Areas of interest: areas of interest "Shenzhen Vocational and Technical University (Guanlongshan Campus) Basketball Court"
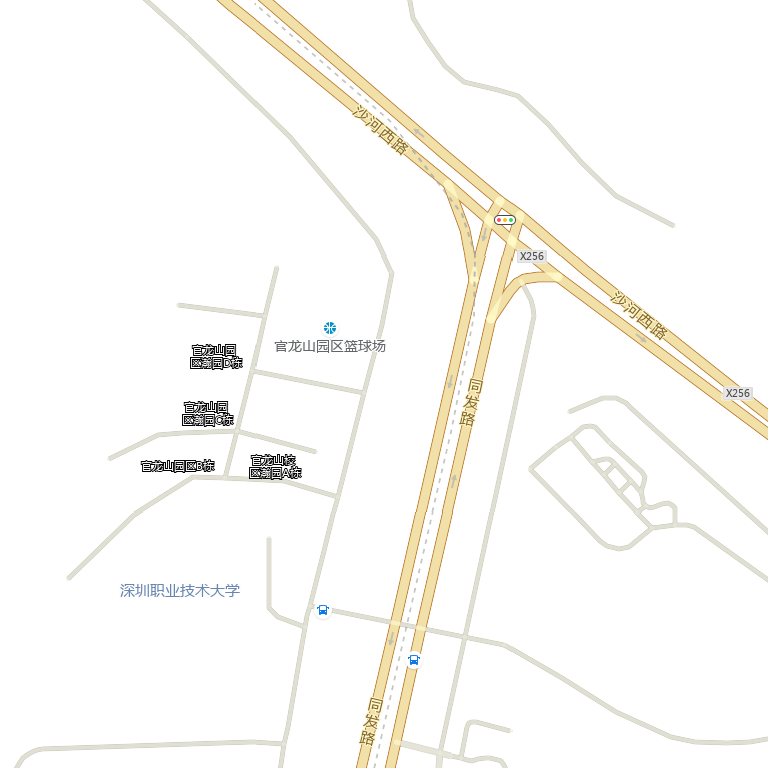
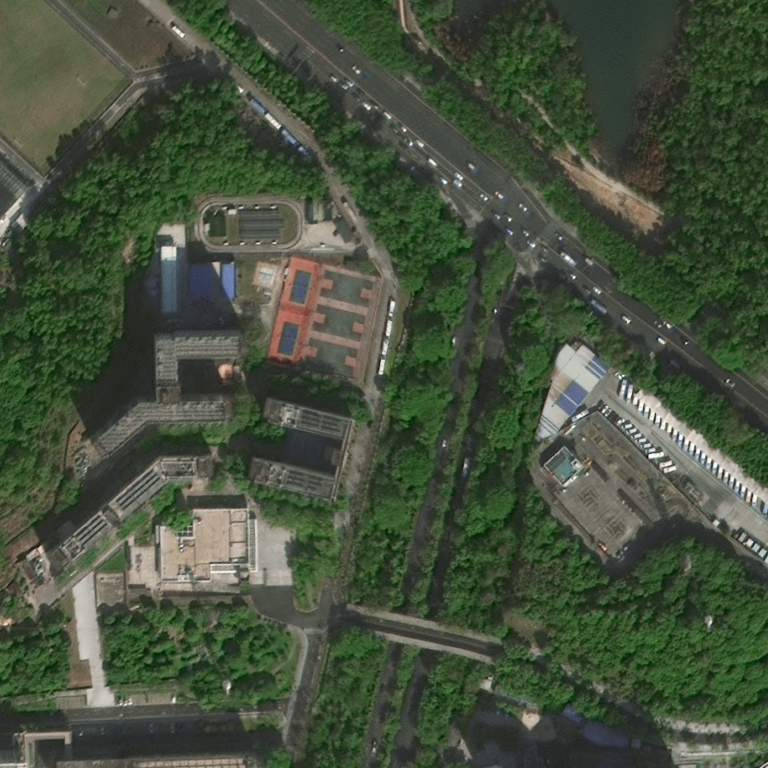